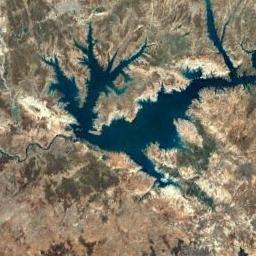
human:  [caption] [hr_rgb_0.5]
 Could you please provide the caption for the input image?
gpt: The ground is rough around the lake .

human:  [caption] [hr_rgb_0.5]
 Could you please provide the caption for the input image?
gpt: An irregularly shaped blue lake surrounded by yellow-brown rocks .

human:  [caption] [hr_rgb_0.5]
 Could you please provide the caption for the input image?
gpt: The lake with a winding bank lies in a mountainous area and the water is dark blue .

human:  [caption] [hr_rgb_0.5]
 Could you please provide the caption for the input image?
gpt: The lake in the picture has a strange shape .

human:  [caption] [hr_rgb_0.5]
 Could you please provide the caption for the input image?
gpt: The lake is surrounded by a brown desert .